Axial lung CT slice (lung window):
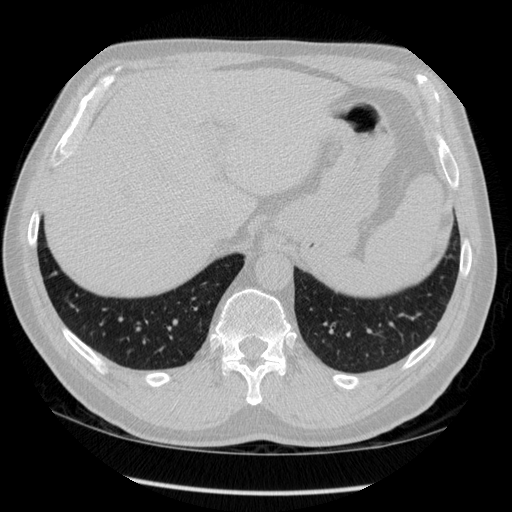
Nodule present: no